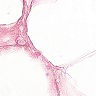
Metastatic tissue present: no